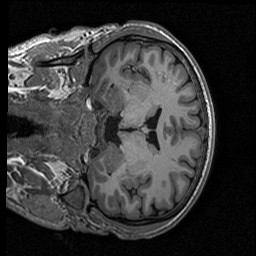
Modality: T1w
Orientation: coronal
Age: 32
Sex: male
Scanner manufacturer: siemens
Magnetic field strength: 3 T
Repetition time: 2.53 s
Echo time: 0.00267 s